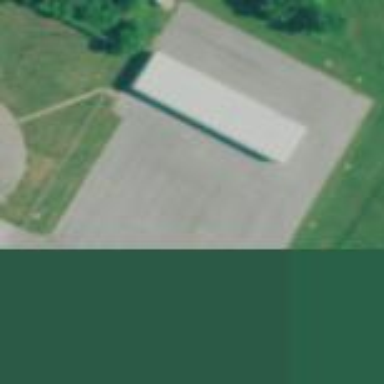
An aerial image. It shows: Apron at the airport.